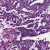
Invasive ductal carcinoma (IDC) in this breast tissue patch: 1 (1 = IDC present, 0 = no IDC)